Question: So this is what I want to do :

I have a regular rectangle image, and I want to be displayed as a rounded image. How can I do this?
<URL>
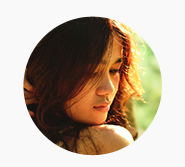
Answer: I hope I got this right:
- you have a rectangular non-square image, something like this- and you want to display it in a circle without distorting it,
probably as much as you can display of it and the central part,
something like this:
---
---
# Solutions:
it is really simple: you put it in a wrapper, give a wrapper a 'width' and a 'height' that are both equal to the minimum between the 'width' and the 'height' of the image itself. You then give the wrapper 'border-radius: 50%;' and 'overflow: hidden;'.
Next, you position the image such that the central part is visible.
- 'width''height''(height-width)/2'- 'height''width''(width-height)/2'
## demo
Relevant :
'''
<a href='#' class='circle-wrap'>
<img src='image.jpg'>
</a>
'''
Relevant for image (dimensions: '468px' x '159px'):
'''
.circle-wrap {
overflow: hidden;
width: 159px; height: 159px; /* height of img */
border-radius: 50%;
}
.circle-wrap img {
margin: 0 0 0 -154px; /* (height-width)/2 */
}
'''
---
Alternatively, you could use a JavaScript solution (I'm suggesting this because you list <URL> if .
## demo
I've used a few images of different orientations sizes for testing. The for one:
'''
<a class='circle-wrap' href='#'>
<img src='image.jpg'>
</a>
'''
Relevant :
'''
.circle-wrap {
overflow: hidden;
padding: 0;
border-radius: 50%;
}
.circle-wrap img { display: block; }
'''
:
'''
var wrps = document.querySelectorAll('.circle-wrap'),
toCircle = function(a) {
var style, w, h, img;
for(var i = 0; i < a.length; i++) {
style = window.getComputedStyle(a[i]);
w = parseInt(style.width.split('px')[0],10);
h = parseInt(style.height.split('px')[0],10);
/* part that makes the wrapper circular */
a[i].style.width = a[i].style.height = Math.min(w,h)+'px';
/* part that takes care of centering imgs */
img = a[i].querySelector('img');
if(w > h)
img.style.marginLeft = ((h - w)/2) + 'px';
else if(w < h)
img.style.marginTop = ((w - h)/2) + 'px';
}
};
toCircle(wrps);
'''